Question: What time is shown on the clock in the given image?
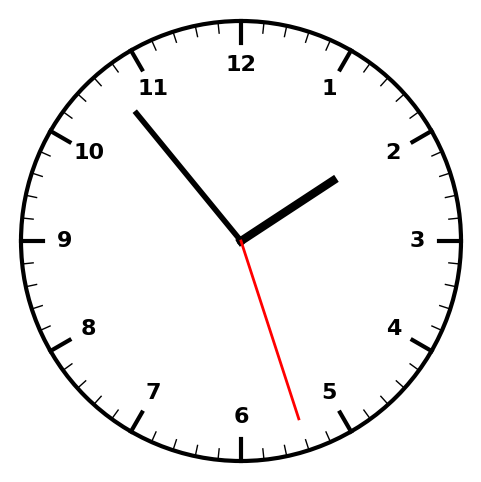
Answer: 01:53:27